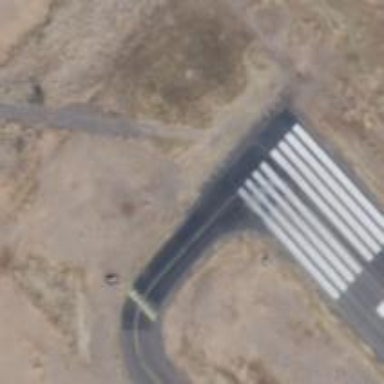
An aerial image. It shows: Asphalt taxiway in the airport.